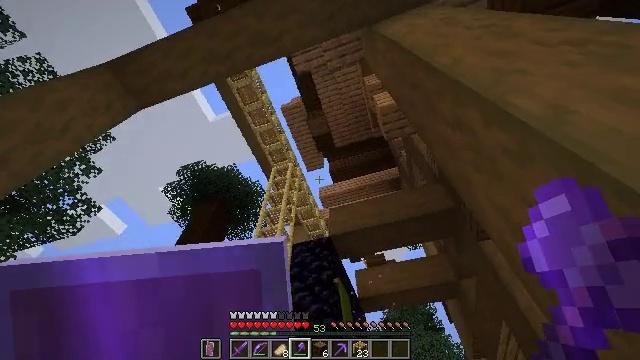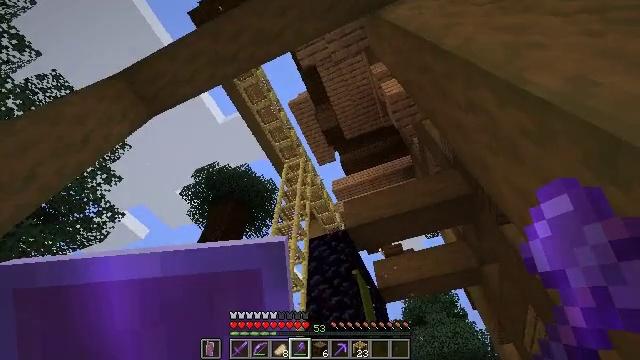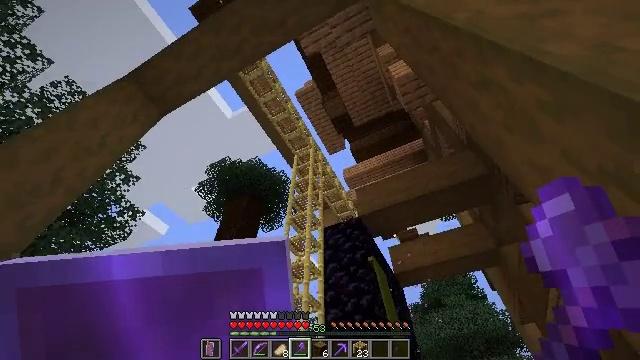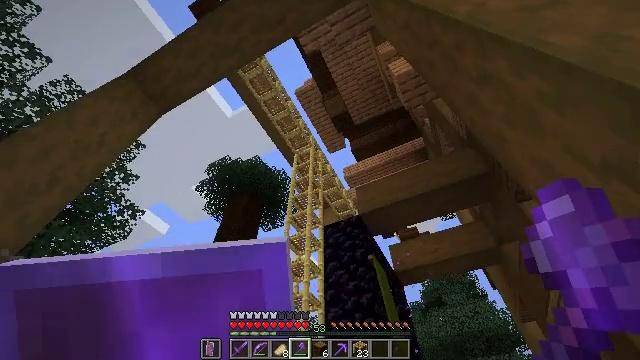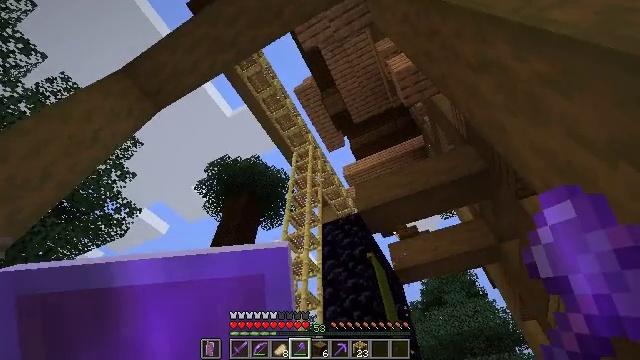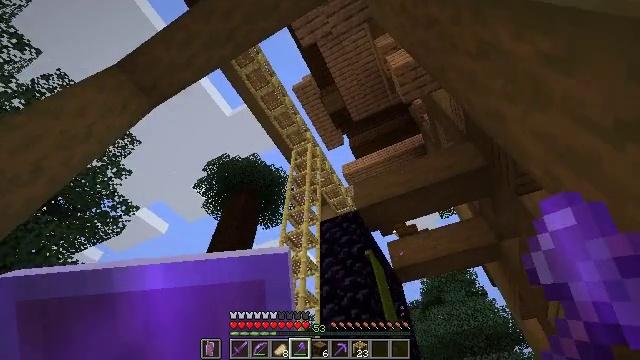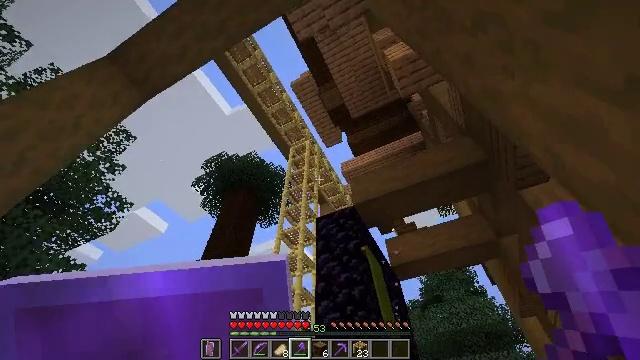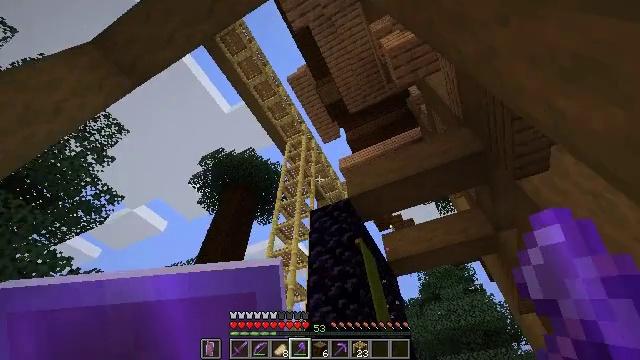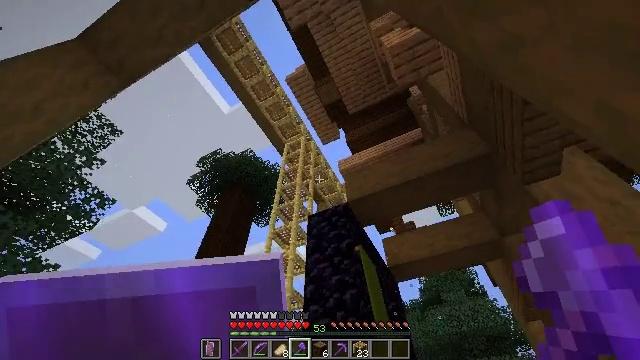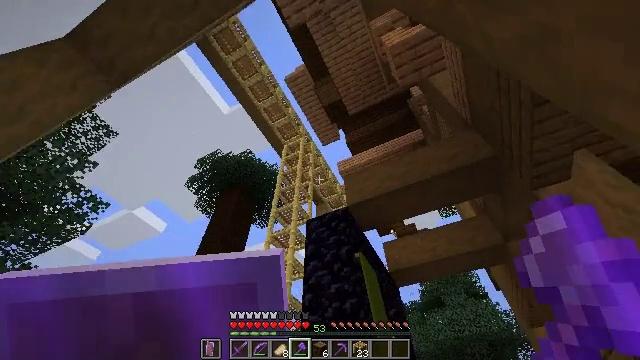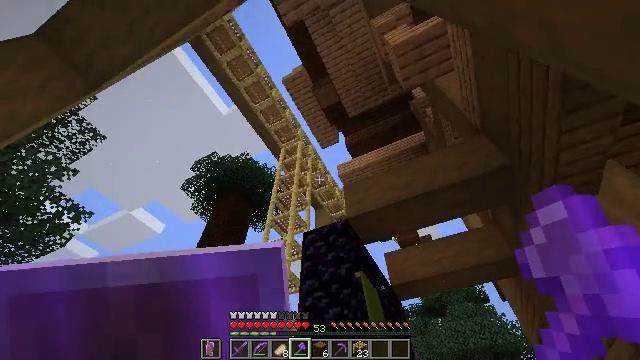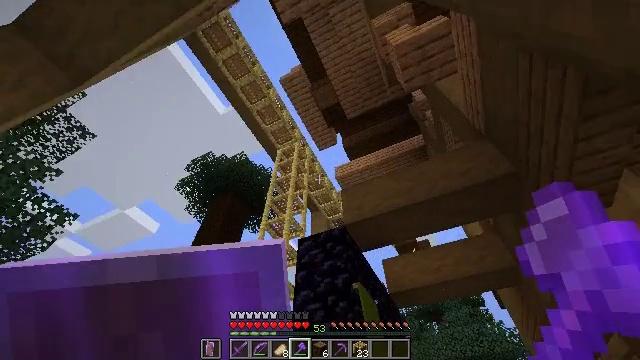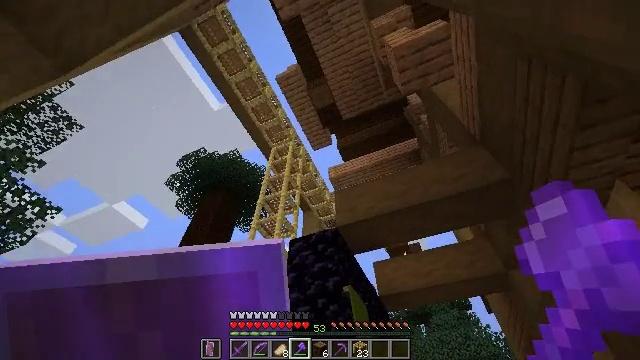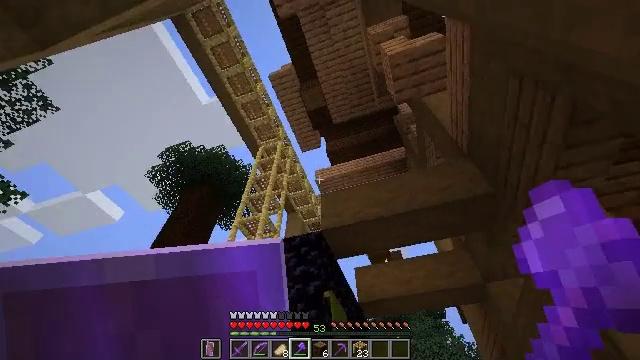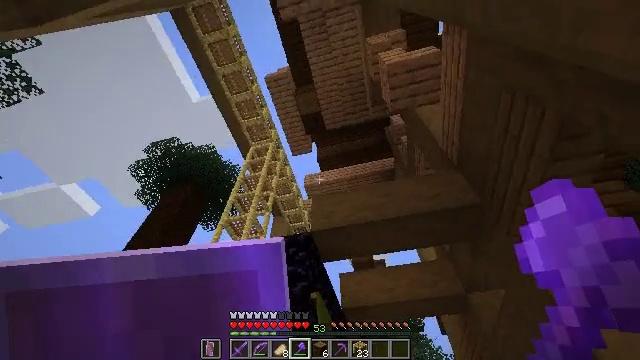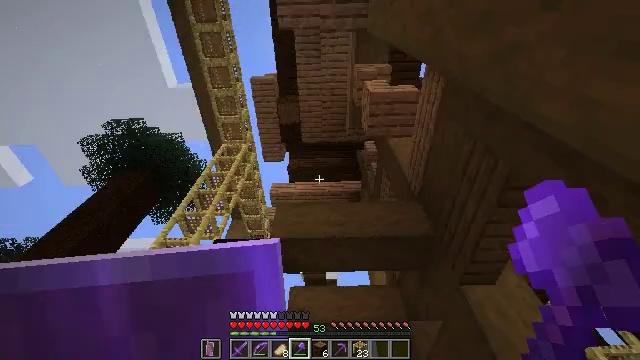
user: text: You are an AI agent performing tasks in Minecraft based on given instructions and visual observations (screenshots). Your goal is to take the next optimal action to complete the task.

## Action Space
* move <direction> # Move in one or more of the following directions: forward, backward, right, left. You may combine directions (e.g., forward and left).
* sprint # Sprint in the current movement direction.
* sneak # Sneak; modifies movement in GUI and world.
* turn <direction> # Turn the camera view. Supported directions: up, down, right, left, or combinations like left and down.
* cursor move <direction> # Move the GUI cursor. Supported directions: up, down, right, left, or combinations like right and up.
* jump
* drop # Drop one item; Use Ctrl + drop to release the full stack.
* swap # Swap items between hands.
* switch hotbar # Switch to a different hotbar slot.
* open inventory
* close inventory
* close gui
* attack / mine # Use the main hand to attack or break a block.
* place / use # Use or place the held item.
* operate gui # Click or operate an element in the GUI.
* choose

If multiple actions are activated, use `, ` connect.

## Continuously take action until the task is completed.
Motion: motion action
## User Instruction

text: Collect stripped spruce log as resource.
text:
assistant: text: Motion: turn left and down
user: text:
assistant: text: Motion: turn left and down
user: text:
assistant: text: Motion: move forward
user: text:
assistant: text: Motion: move forward
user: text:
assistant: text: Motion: move forward
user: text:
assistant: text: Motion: move forward
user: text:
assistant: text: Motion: move forward
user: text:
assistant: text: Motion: move forward and move left, jump
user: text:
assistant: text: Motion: move forward and move left, jump
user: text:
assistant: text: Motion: move forward and move left, jump
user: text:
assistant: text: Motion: move left, turn right, jump
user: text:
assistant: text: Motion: move left, turn right, jump
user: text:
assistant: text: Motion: move left, turn right, jump
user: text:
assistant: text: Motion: move left, turn right and up, jump
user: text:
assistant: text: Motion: move left, turn right and up, jump
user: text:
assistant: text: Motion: move left, turn right and up, jump
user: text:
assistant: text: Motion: move left, turn right and up
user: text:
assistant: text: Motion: move left, turn right and up
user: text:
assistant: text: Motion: move left, turn right and up
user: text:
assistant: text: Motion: move left, turn right
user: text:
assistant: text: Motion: move left, turn right
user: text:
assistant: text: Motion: move left, turn right
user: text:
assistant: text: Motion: move left
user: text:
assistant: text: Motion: move back, turn right
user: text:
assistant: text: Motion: move back, turn right and down
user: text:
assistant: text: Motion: move back, turn right and down
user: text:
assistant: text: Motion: move back, turn right and down
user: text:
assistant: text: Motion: move back
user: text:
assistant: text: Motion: move back
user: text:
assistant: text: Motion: move back, turn down